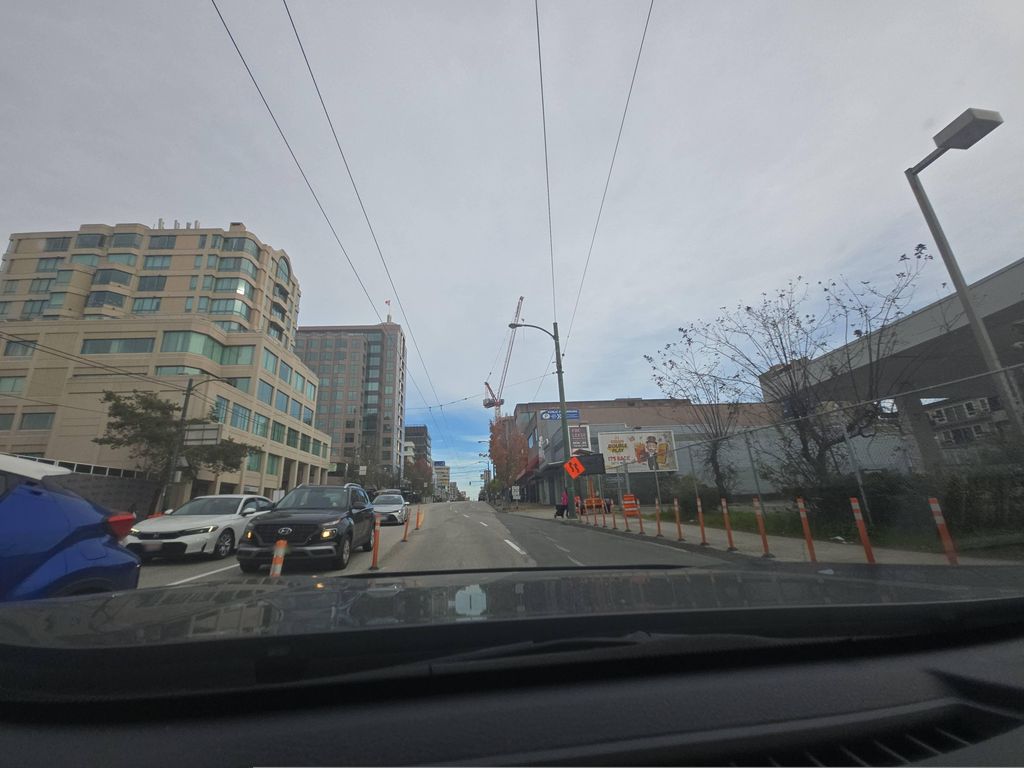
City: vancouver